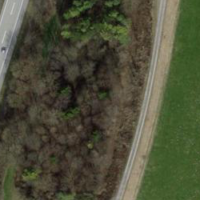
EUNIS habitat code: 57
Species observed at this site:
Ciconia ciconia